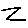
Label: zigzag